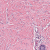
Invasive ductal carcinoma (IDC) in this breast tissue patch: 0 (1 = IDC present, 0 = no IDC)